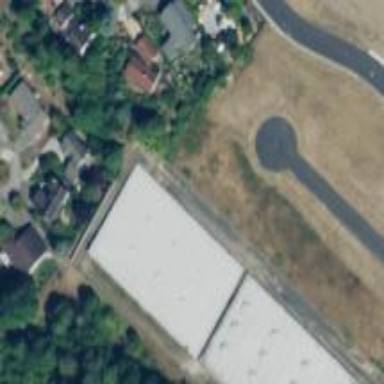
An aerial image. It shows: Storage tank building.